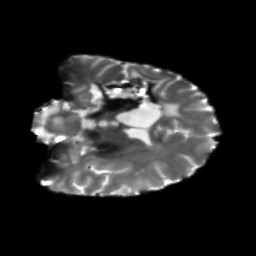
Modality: T2w
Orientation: coronal
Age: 44
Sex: female
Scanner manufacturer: siemens
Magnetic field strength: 3 T
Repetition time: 5.25 s
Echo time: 0.08 s